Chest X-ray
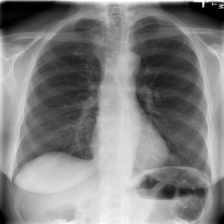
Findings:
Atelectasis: negative
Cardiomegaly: negative
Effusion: negative
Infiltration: negative
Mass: negative
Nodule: negative
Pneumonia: negative
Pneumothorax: negative
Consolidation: negative
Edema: negative
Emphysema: negative
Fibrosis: negative
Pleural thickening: negative
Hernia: negative